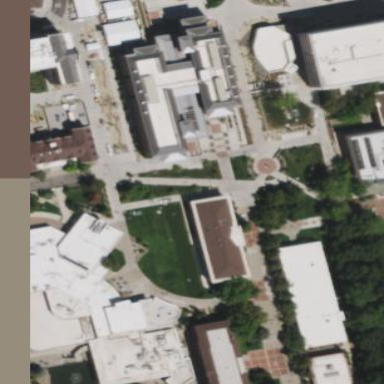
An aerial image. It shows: University building.